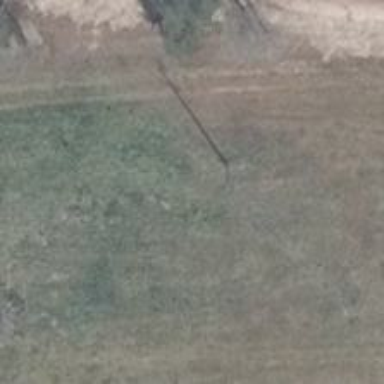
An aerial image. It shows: Power pole.